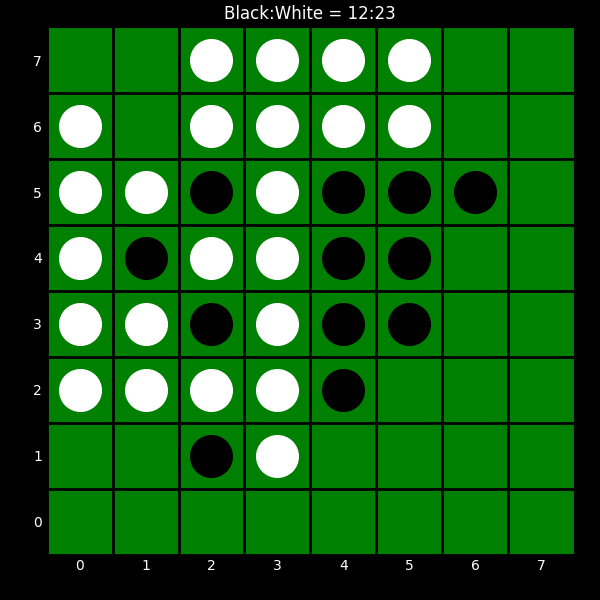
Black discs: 12
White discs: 23